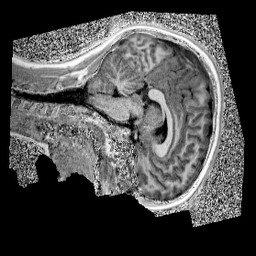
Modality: UNIT1
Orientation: sagittal
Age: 9
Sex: male
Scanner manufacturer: siemens
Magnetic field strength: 3 T
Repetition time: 4 s
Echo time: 0.00299 s